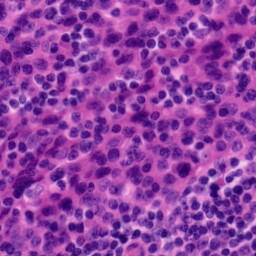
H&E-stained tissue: Tonsil